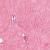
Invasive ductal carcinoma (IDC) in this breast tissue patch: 0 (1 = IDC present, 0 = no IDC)